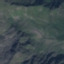
Label: HerbaceousVegetation